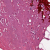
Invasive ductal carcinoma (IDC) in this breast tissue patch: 0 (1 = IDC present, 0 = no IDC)